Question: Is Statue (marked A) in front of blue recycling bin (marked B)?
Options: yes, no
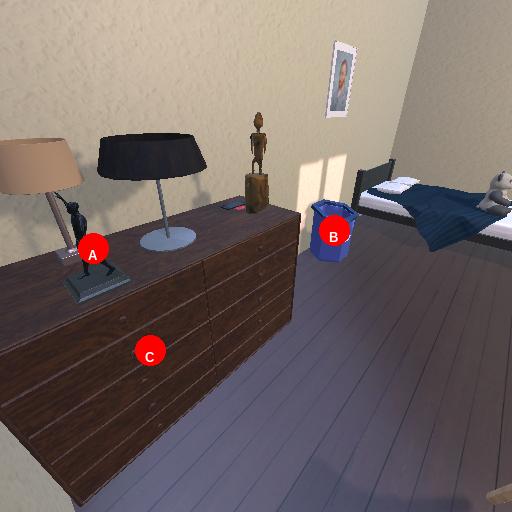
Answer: yes